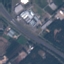
Land use / land cover class: Highway